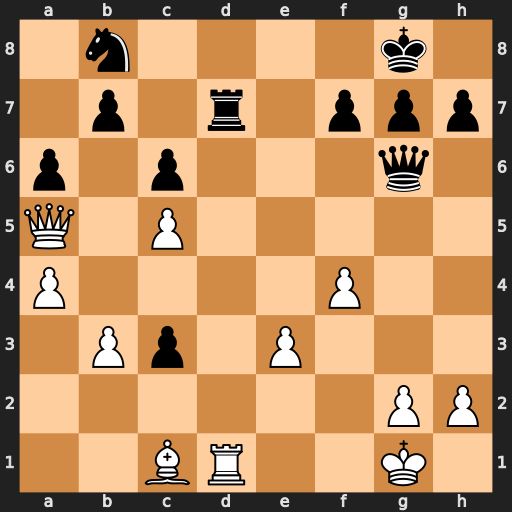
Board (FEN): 1n4k1/1p1r1ppp/p1p3q1/Q1P5/P4P2/1Pp1P3/6PP/2BR2K1
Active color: w
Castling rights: -
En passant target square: -
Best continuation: Qd8+ Rxd8 Rxd8#